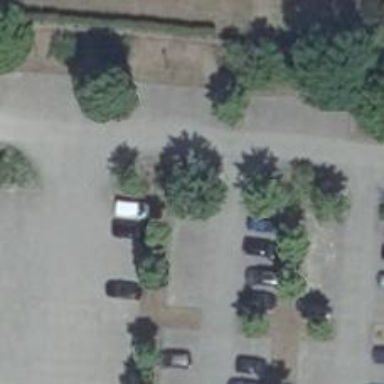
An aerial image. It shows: Broadleaved evergreen tree in its natural setting.